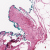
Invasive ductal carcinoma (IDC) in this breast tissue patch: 0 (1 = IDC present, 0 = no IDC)